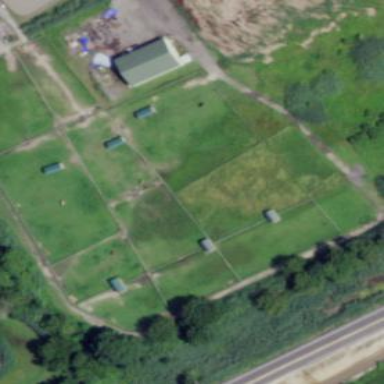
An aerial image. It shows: Fenced equestrian pitch for leisure land.